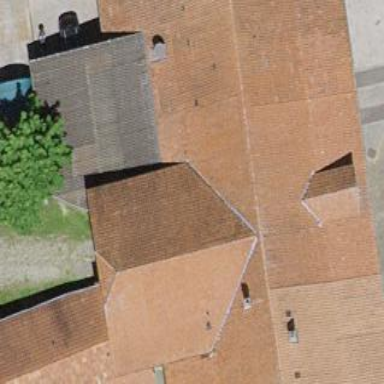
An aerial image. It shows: Farm building.